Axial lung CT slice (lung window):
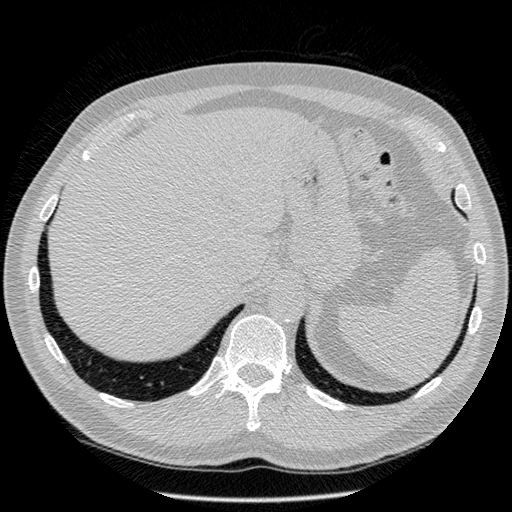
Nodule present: no